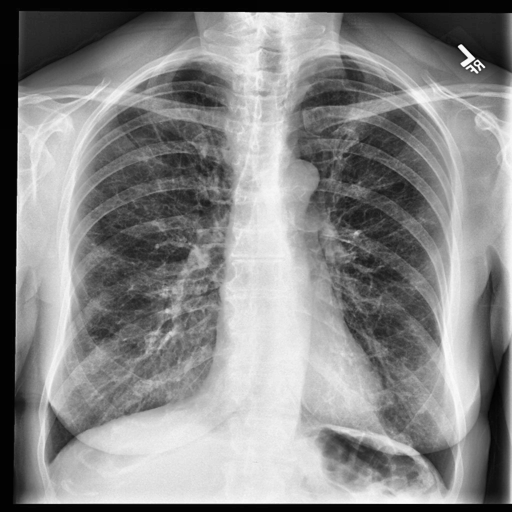
Finding: NORMAL